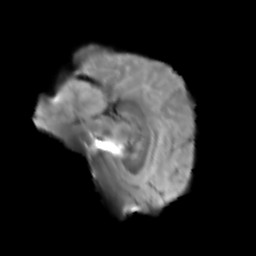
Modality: T2w
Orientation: sagittal
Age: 25
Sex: male
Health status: healthy
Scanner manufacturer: siemens
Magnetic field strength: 3 T
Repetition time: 3.6 s
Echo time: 0.0964 s